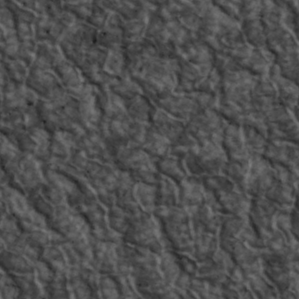
Label: non_frost